Field crop: maize
Growth stage: 2
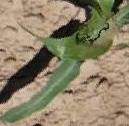
Species: maize